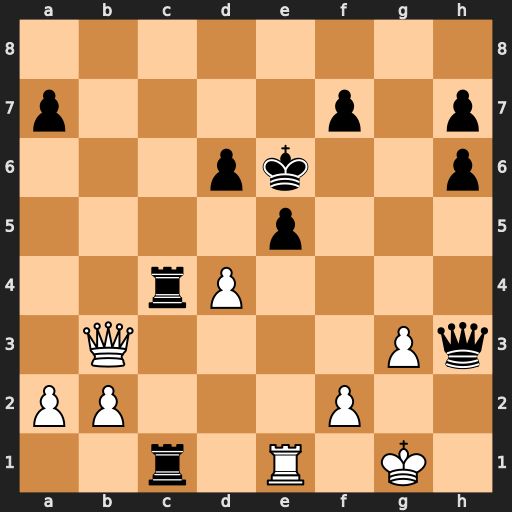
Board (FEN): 8/p4p1p/3pk2p/4p3/2rP4/1Q4Pq/PP3P2/2r1R1K1
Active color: w
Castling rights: -
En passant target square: -
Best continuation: Rxc1 d5 Rxc4